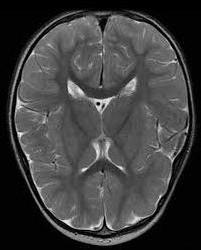
Label: notumor